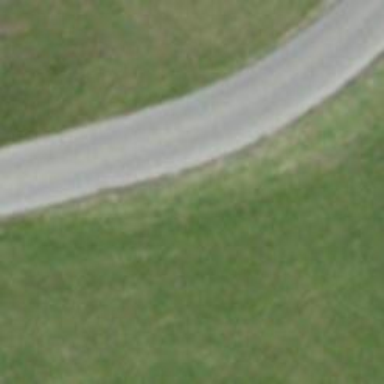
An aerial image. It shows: Unclassified road with paved surface.